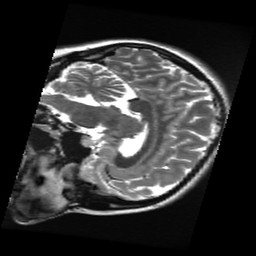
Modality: T2w
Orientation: sagittal
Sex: female
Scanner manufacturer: ge
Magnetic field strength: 3 T
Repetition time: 5 s
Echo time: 0.1019 s